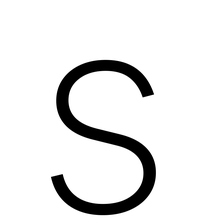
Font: Inter_ExtraLight